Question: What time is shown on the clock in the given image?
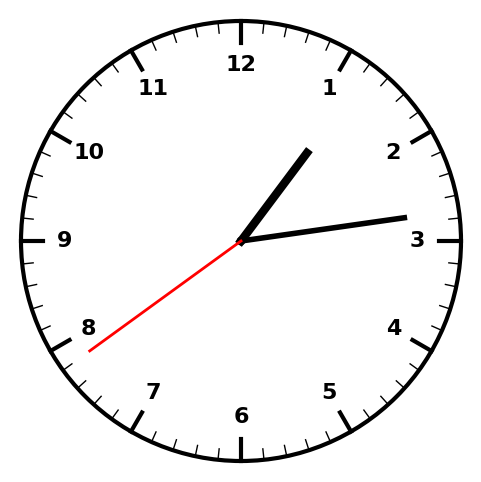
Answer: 01:13:39